Question: i got error msg while i try to RUN code in XCODE 6.2..
Suggest me Solution.

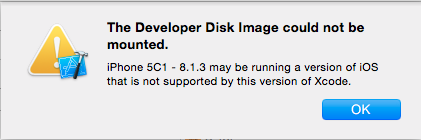
Answer: When this type of Issue occurs at that time,
you have to Download Latest Version of ,
in my case i have to download , so i can RUN in .
it's perfect Solution.
Latest XCODE from LINK : <URL>